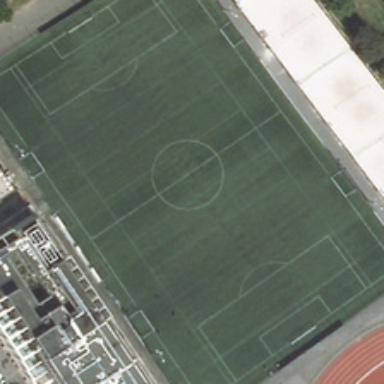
Several green trees and buildings are near a football field .